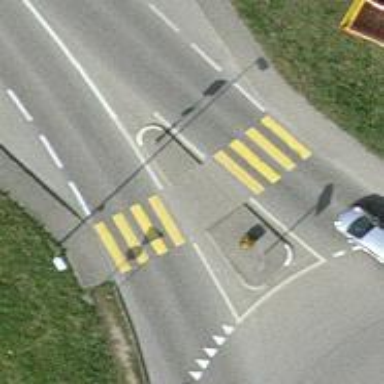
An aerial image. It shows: Uncontrolled crossing on the road.